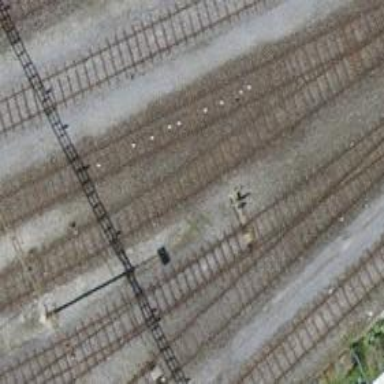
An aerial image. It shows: Railway yard with single rail track. The electrified track has contact line for power supply.